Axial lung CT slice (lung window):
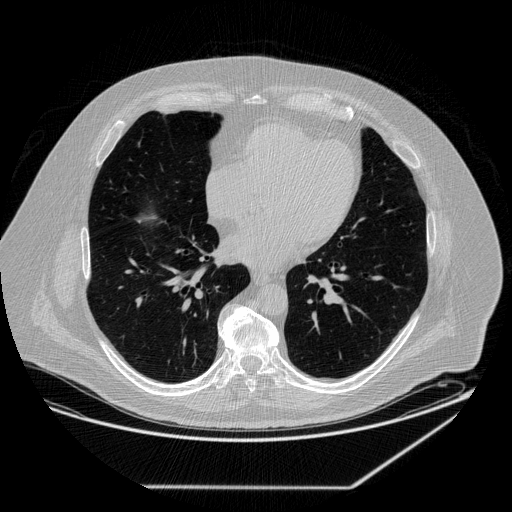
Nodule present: no